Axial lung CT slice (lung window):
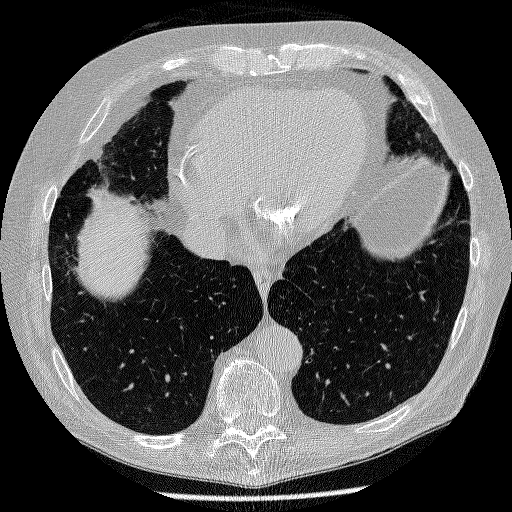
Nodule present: no